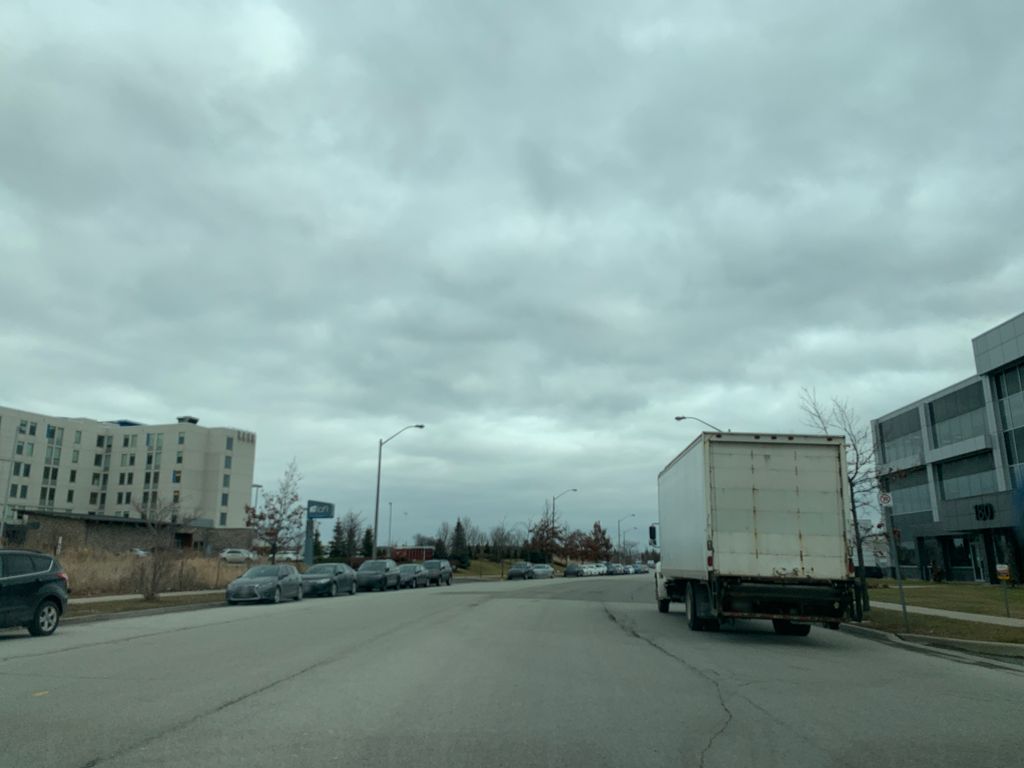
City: toronto